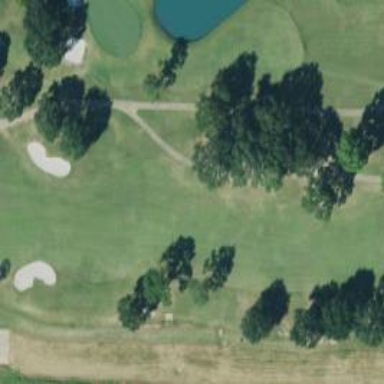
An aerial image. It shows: Golf fairway in the image.